Interaction volume radius: 5 \u00c5
Interaction volume height: 10 \u00c5
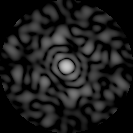
Disorder parameter: 0.8345